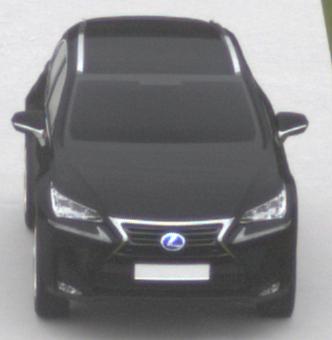
Make: Lexus
Model: NX 300h
Detailed model: NX (AZ1)
Model produced from: 2017/11
Model produced until: 2018/08
Doors: 5
Color: black
Road condition: dry road
Daytime: midday
Contrast: low contrast